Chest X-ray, AP view. Patient: 73 years old, sex F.
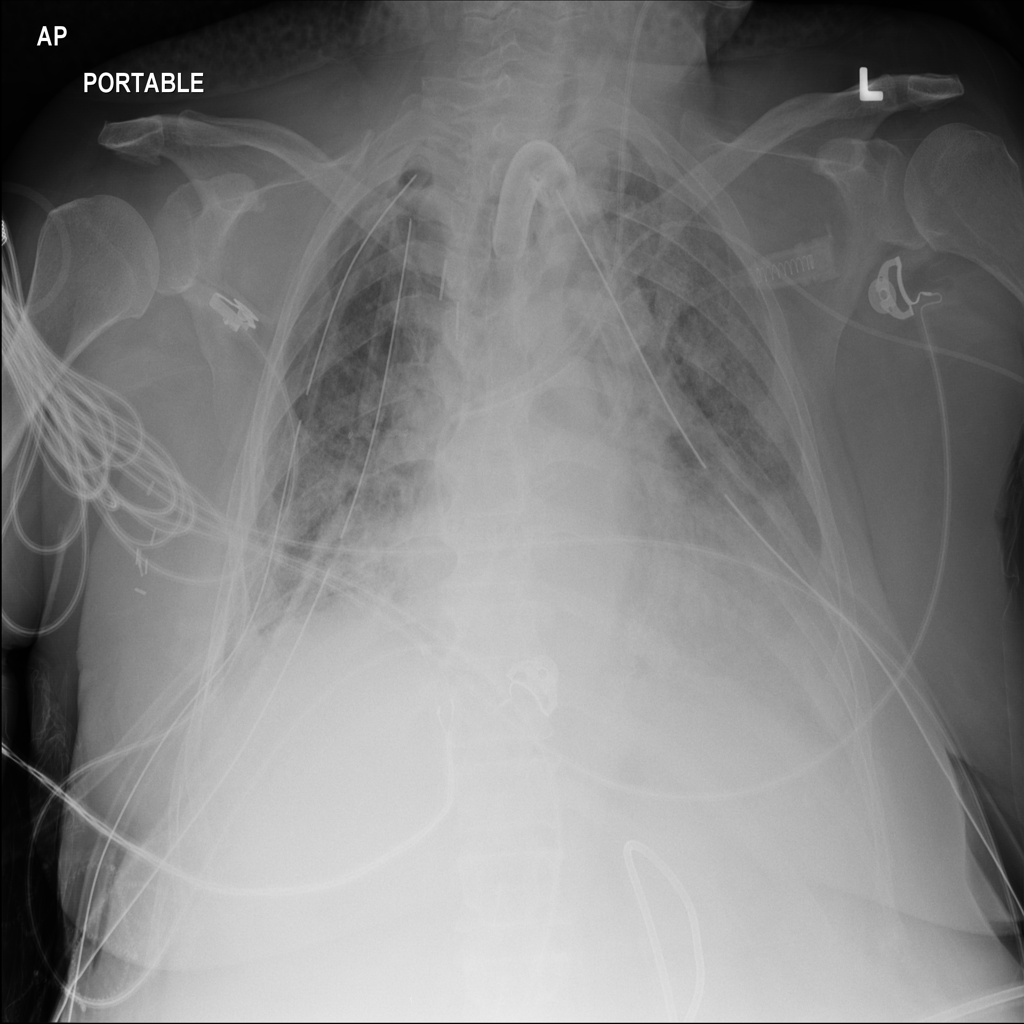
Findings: Pneumothorax